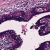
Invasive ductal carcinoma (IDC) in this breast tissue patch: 0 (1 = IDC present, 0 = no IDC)